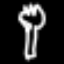
Label: fork